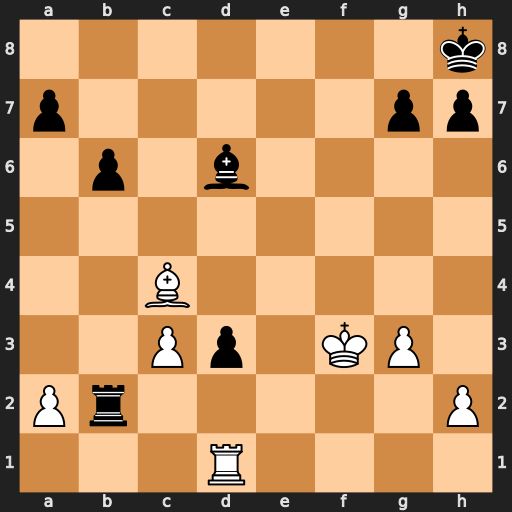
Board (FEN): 7k/p5pp/1p1b4/8/2B5/2Pp1KP1/Pr5P/3R4
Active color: w
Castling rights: -
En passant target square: -
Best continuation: Rxd3 g6 Rxd6